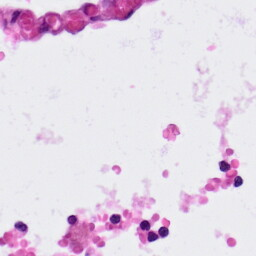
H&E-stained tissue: Lung